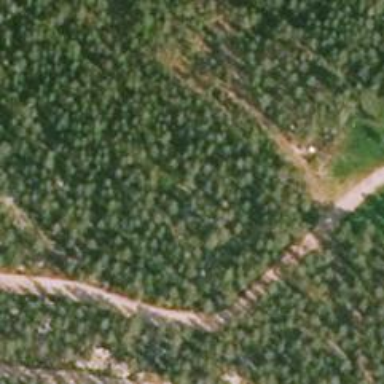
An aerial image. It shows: Path.